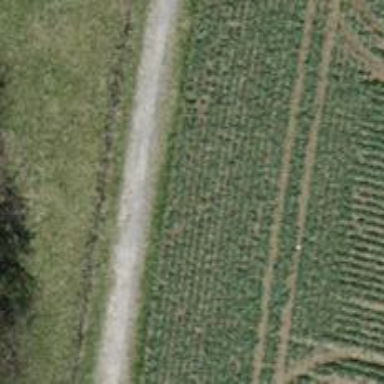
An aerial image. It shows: Unpaved track road with grade3 tracktype.